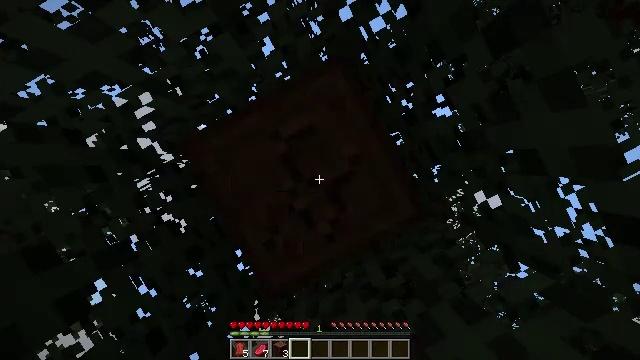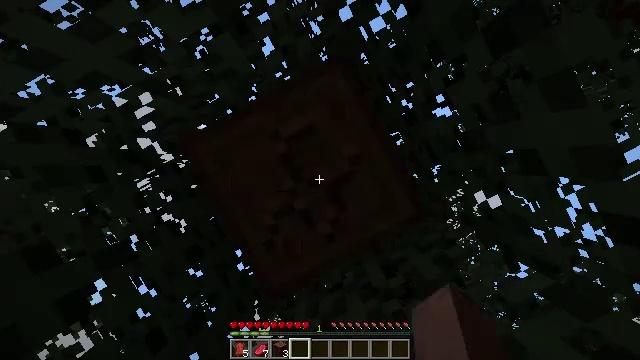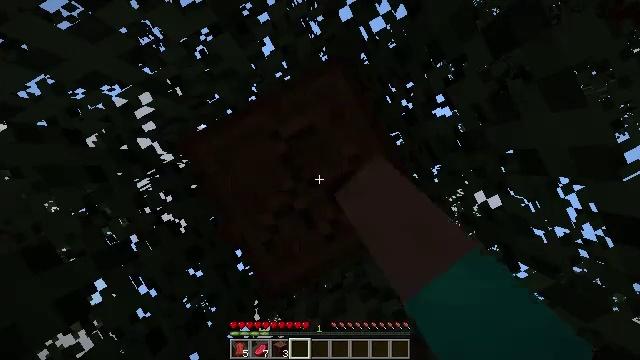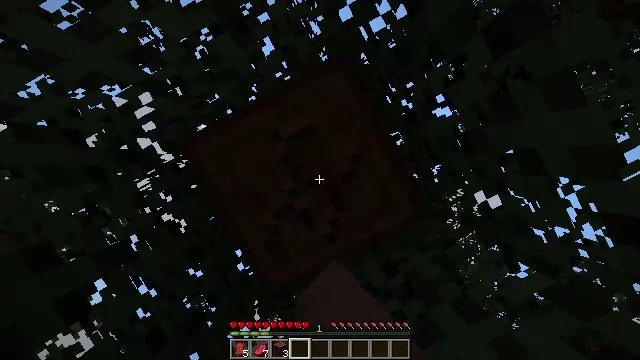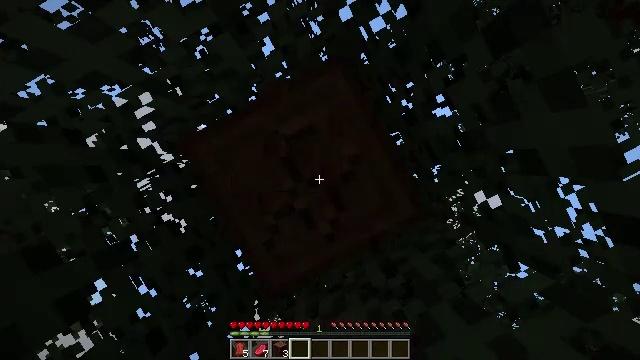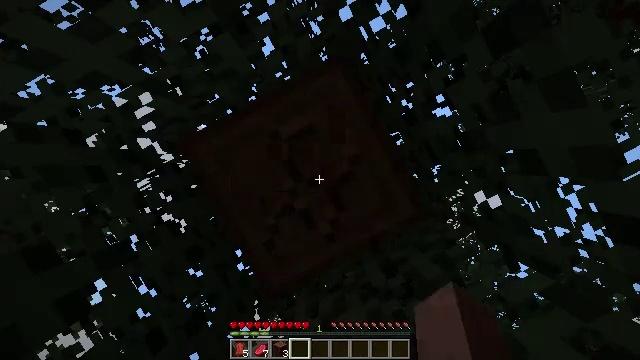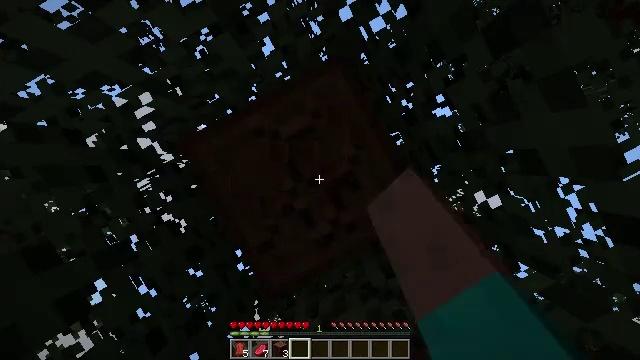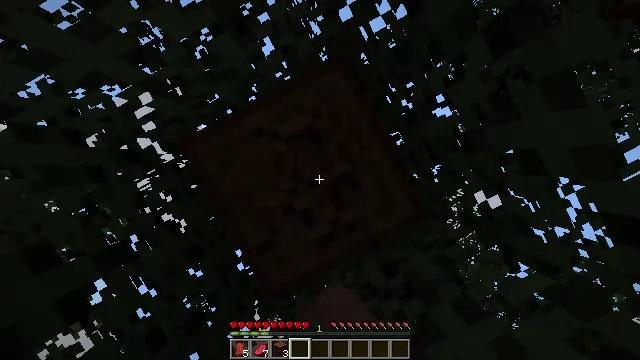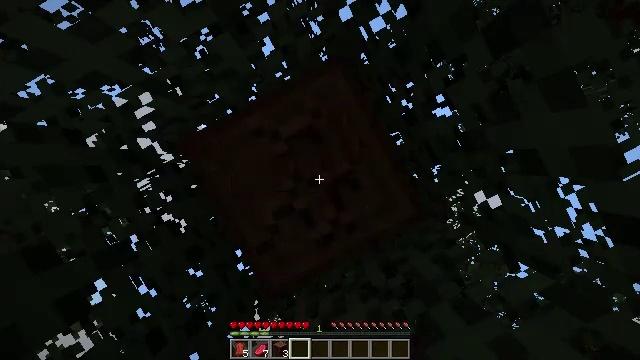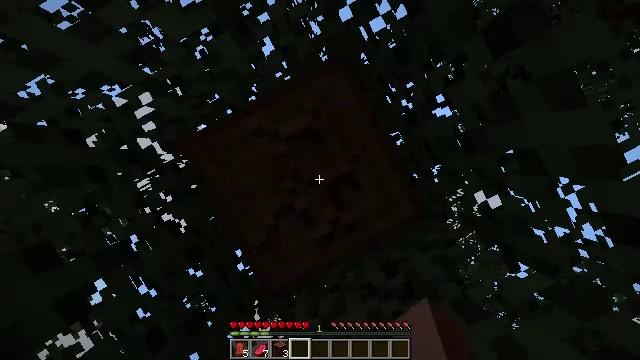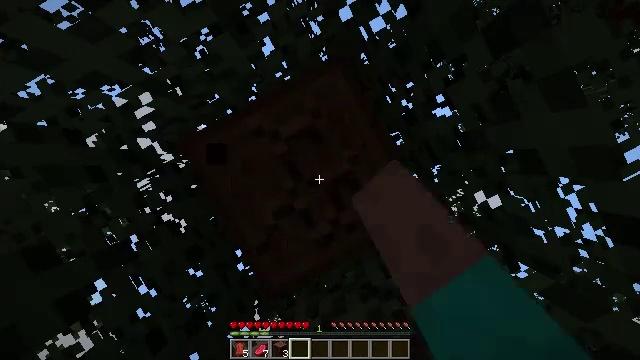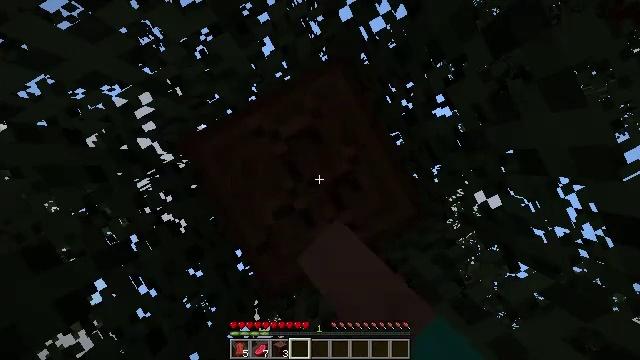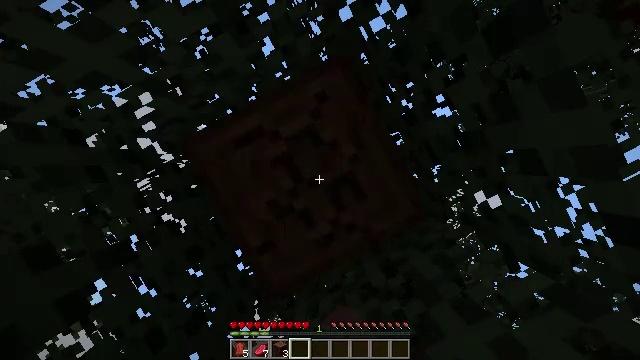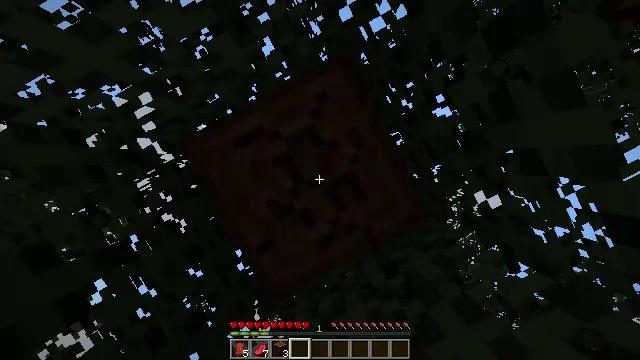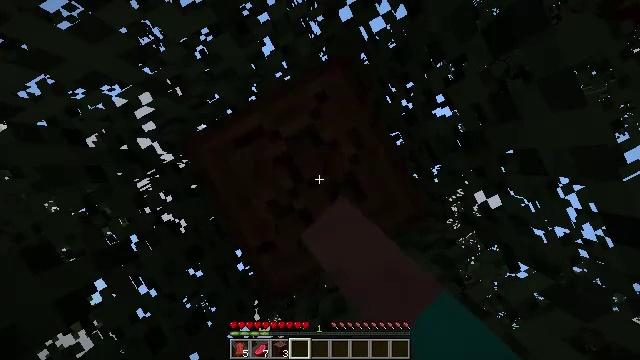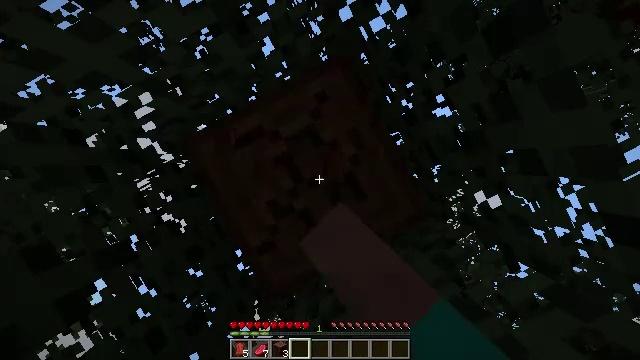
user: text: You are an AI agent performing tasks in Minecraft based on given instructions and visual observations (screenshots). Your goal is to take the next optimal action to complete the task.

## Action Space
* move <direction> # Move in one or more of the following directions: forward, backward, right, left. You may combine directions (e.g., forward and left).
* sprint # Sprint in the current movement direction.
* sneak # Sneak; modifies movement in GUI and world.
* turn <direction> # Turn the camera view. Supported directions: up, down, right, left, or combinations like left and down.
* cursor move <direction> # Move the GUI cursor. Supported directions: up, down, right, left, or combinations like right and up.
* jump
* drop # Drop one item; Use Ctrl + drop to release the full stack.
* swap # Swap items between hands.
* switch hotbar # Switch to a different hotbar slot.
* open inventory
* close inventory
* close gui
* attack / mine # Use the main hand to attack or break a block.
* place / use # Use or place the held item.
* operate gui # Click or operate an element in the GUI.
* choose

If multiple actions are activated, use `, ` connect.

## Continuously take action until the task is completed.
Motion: motion action
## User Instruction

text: Gather spruce log by chopping the tree.
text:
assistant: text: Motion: attack / mine
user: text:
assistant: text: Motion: attack / mine
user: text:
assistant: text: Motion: attack / mine
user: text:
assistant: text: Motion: attack / mine
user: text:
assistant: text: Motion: attack / mine
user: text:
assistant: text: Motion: attack / mine
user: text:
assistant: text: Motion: attack / mine
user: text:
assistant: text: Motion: attack / mine
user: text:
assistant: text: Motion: attack / mine
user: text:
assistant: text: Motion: attack / mine
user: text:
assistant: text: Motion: attack / mine
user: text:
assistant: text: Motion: attack / mine
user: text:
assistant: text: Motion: attack / mine
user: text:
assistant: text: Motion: attack / mine
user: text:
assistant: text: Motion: attack / mine
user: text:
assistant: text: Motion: attack / mine
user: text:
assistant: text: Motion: attack / mine
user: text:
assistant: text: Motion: attack / mine
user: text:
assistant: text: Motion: attack / mine
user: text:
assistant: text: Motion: attack / mine
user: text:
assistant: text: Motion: attack / mine
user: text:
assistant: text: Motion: attack / mine
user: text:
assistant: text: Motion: attack / mine
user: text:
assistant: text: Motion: attack / mine
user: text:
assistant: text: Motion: attack / mine
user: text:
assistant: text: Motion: attack / mine
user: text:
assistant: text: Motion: attack / mine
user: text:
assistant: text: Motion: attack / mine
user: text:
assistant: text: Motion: attack / mine
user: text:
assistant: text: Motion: attack / mine